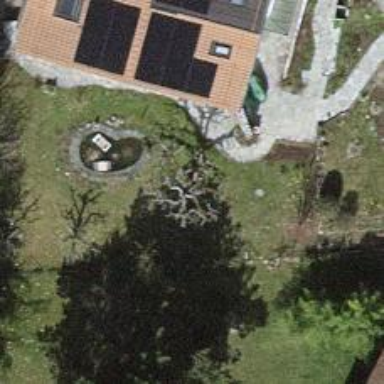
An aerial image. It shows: Garden with deciduous broadleaved trees.